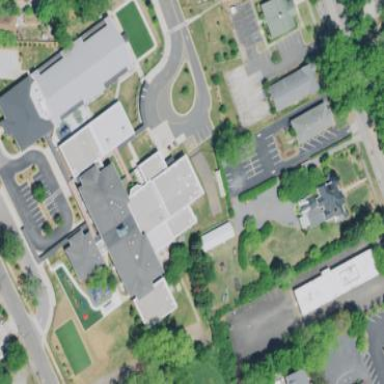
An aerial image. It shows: School building.